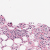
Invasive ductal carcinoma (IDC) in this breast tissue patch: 1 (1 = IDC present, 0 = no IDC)